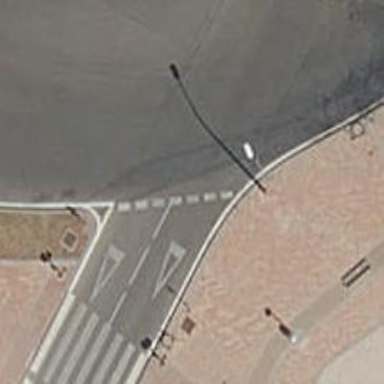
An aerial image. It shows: Road with "give way" sign.